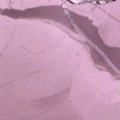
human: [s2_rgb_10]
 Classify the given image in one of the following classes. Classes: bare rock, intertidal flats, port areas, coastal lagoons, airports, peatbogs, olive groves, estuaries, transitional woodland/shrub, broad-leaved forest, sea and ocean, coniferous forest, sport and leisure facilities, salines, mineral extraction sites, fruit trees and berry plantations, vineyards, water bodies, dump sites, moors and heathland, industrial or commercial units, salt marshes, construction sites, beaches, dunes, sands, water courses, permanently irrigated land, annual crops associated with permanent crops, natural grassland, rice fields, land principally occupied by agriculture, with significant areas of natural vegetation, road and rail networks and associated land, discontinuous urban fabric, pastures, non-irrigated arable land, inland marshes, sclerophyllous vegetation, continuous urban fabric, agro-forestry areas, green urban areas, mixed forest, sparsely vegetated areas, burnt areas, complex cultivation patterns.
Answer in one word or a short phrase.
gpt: sea and ocean